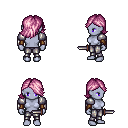
a pixel art fantasy rpg character, female body template, dark elf, purple skin, steel arm armor, metal pants, pink swoop hairstyle, cloth bracers, dagger, four views (front, back, left, right), 2x2 character sprite sheet, small pixel art, hard edges, no anti-aliasing